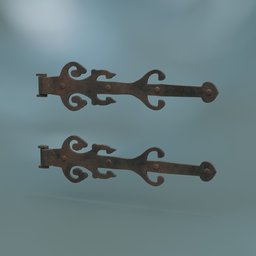
Label: mechanical